Question: I've created a linear gradient with following CSS code for a linear gradient:
'''
background-color: #2c2c2c;
background-image: -moz-linear-gradient(top, #444444, #222222);
background-image: -ms-linear-gradient(top, #444444, #222222);
background-image: -webkit-gradient(linear, 0 0, 0 0, from(#444444), to(#222222));
background-image: -webkit-linear-gradient(top, #444444, #222222);
background-image: -o-linear-gradient(top, #444444, #222222);
background-image: linear-gradient(top, #444444, #222222);
background-repeat: repeat-x;
filter: progid:dximagetransform.microsoft.gradient(startColorstr='#444444', endColorstr='#222222', GradientType=0);
'''

I'm wondering how can I get this same gradient, from #444444 to #222222, to go up until the white arrow, stop, and then proceed to the bottom edge starting from #222222 and back to #444444 in the same manner above.
Thank you.
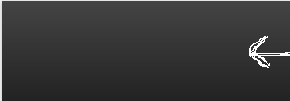
Answer: '''
background: #000000; /* Old browsers */
background: -moz-linear-gradient(top, #000000 0%, #ff3033 50%, #000000 100%); /* FF3.6+ */
background: -webkit-gradient(linear, left top, left bottom, color-stop(0%,#000000), color-stop(50%,#ff3033), color-stop(100%,#000000)); /* Chrome,Safari4+ */
background: -webkit-linear-gradient(top, #000000 0%,#ff3033 50%,#000000 100%); /* Chrome10+,Safari5.1+ */
background: -o-linear-gradient(top, #000000 0%,#ff3033 50%,#000000 100%); /* Opera 11.10+ */
background: -ms-linear-gradient(top, #000000 0%,#ff3033 50%,#000000 100%); /* IE10+ */
background: linear-gradient(to bottom, #000000 0%,#ff3033 50%,#000000 100%); /* W3C */
filter: progid:DXImageTransform.Microsoft.gradient( startColorstr='#000000', endColorstr='#000000',GradientType=0 ); /* IE6-9 */
'''